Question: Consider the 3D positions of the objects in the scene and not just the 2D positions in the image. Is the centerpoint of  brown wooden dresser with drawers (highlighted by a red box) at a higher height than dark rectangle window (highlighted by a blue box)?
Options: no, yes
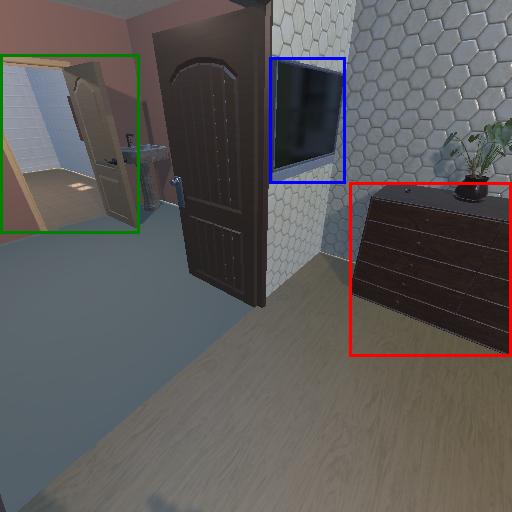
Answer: no